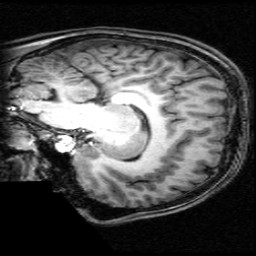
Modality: T1w
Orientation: sagittal
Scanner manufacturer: ge
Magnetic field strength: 3 T
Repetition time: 0.01222 s
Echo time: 0.005176 s